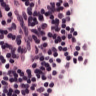
Metastatic tissue present: no